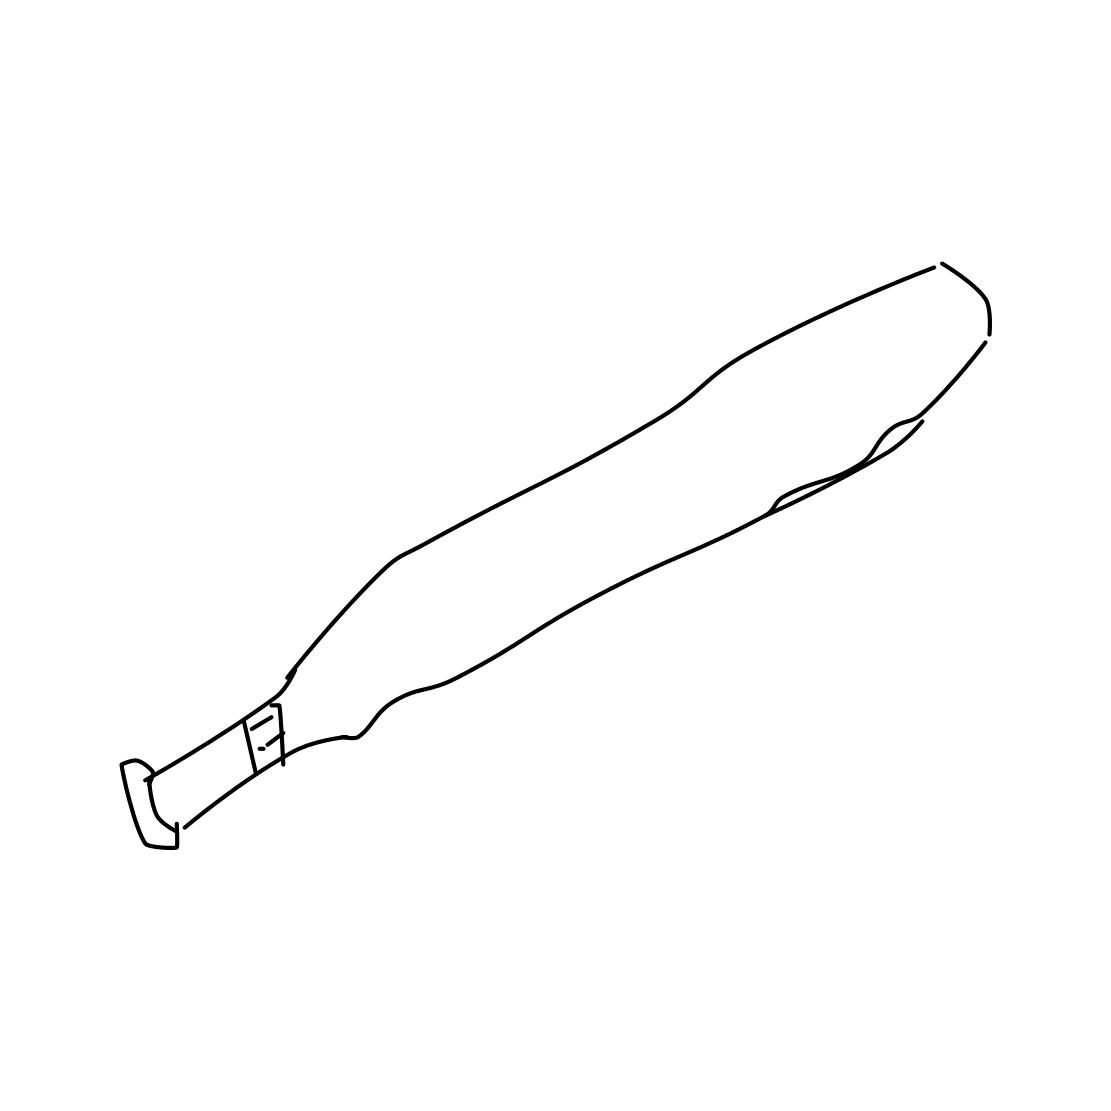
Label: baseball bat